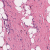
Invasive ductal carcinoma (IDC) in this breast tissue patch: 0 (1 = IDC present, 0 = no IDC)